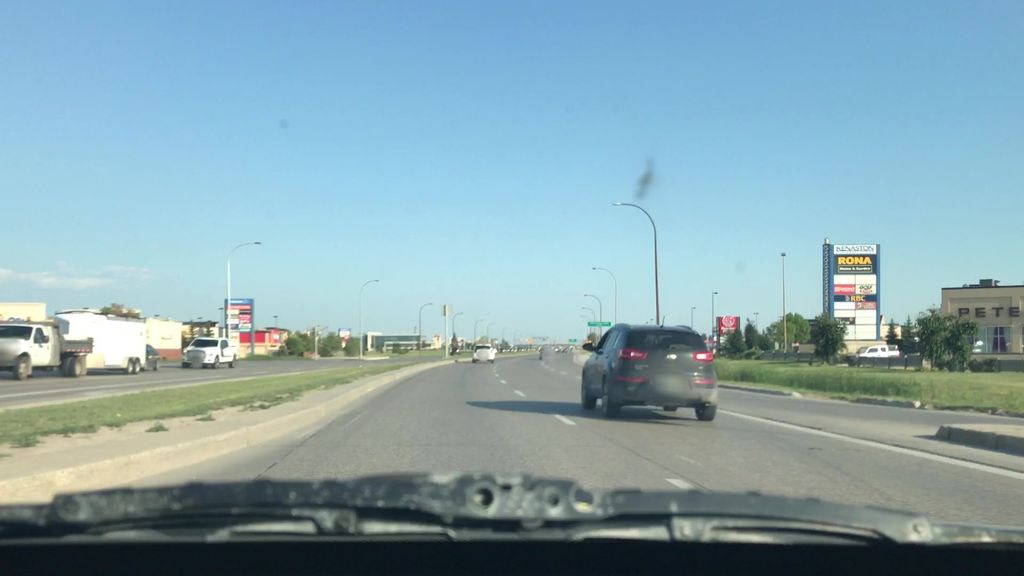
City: winnipeg